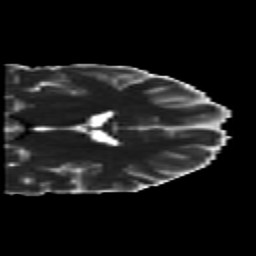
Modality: MD
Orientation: coronal
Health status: healthy
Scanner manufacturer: siemens
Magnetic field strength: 3 T
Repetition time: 10 s
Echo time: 0.092 s